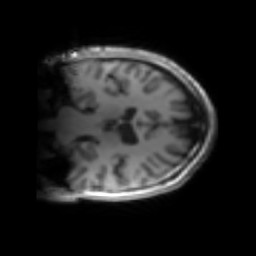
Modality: inplaneT1
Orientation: coronal
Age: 21
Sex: male
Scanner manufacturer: siemens
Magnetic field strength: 3 T
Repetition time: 1.2 s
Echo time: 0.00251 s